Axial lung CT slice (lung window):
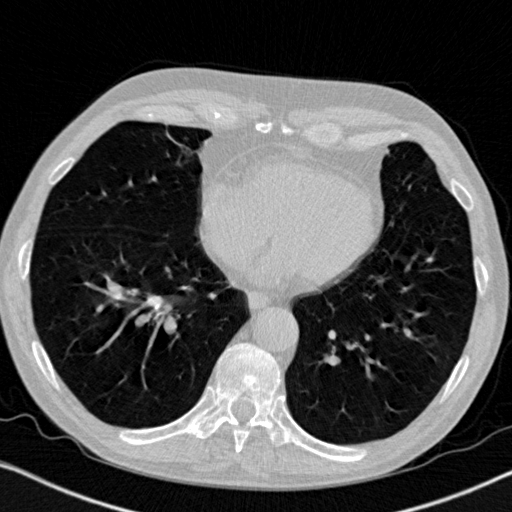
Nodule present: no